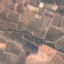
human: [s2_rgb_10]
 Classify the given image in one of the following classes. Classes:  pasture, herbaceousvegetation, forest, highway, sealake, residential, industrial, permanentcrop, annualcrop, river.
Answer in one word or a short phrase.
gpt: PermanentCrop